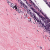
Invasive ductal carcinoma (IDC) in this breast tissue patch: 0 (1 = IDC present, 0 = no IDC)